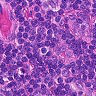
Metastatic tissue present: no